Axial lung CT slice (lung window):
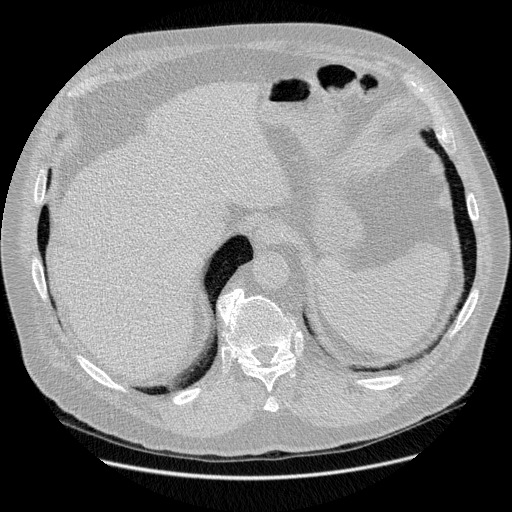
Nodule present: no